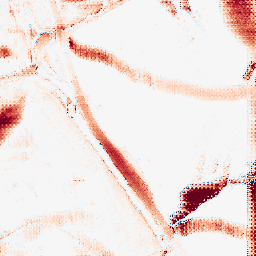
Category: morphological
Decomposition family: morphological_rect
Decomposition parameters: operation: opening
width: 50
height: 20
Upsampling method: regularized
Upsampling parameters: scale: 2
lambda_reg: 0.1
Upsampling scale: 2